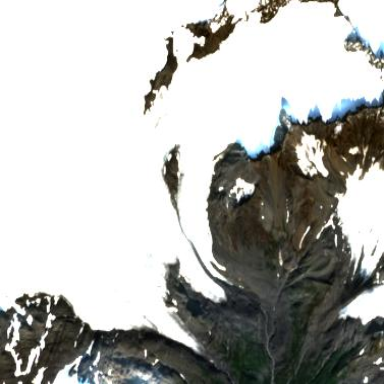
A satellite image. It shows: Majestic glacier in the distance.